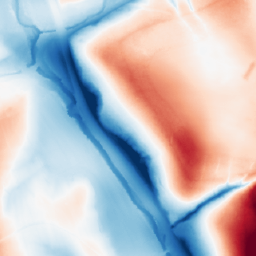
Category: classical
Decomposition family: gaussian_anisotropic
Decomposition parameters: sigma_x: 50
sigma_y: 5
Upsampling method: area
Upsampling parameters: scale: 2
Upsampling scale: 2